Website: bh-photo
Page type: cross-sells
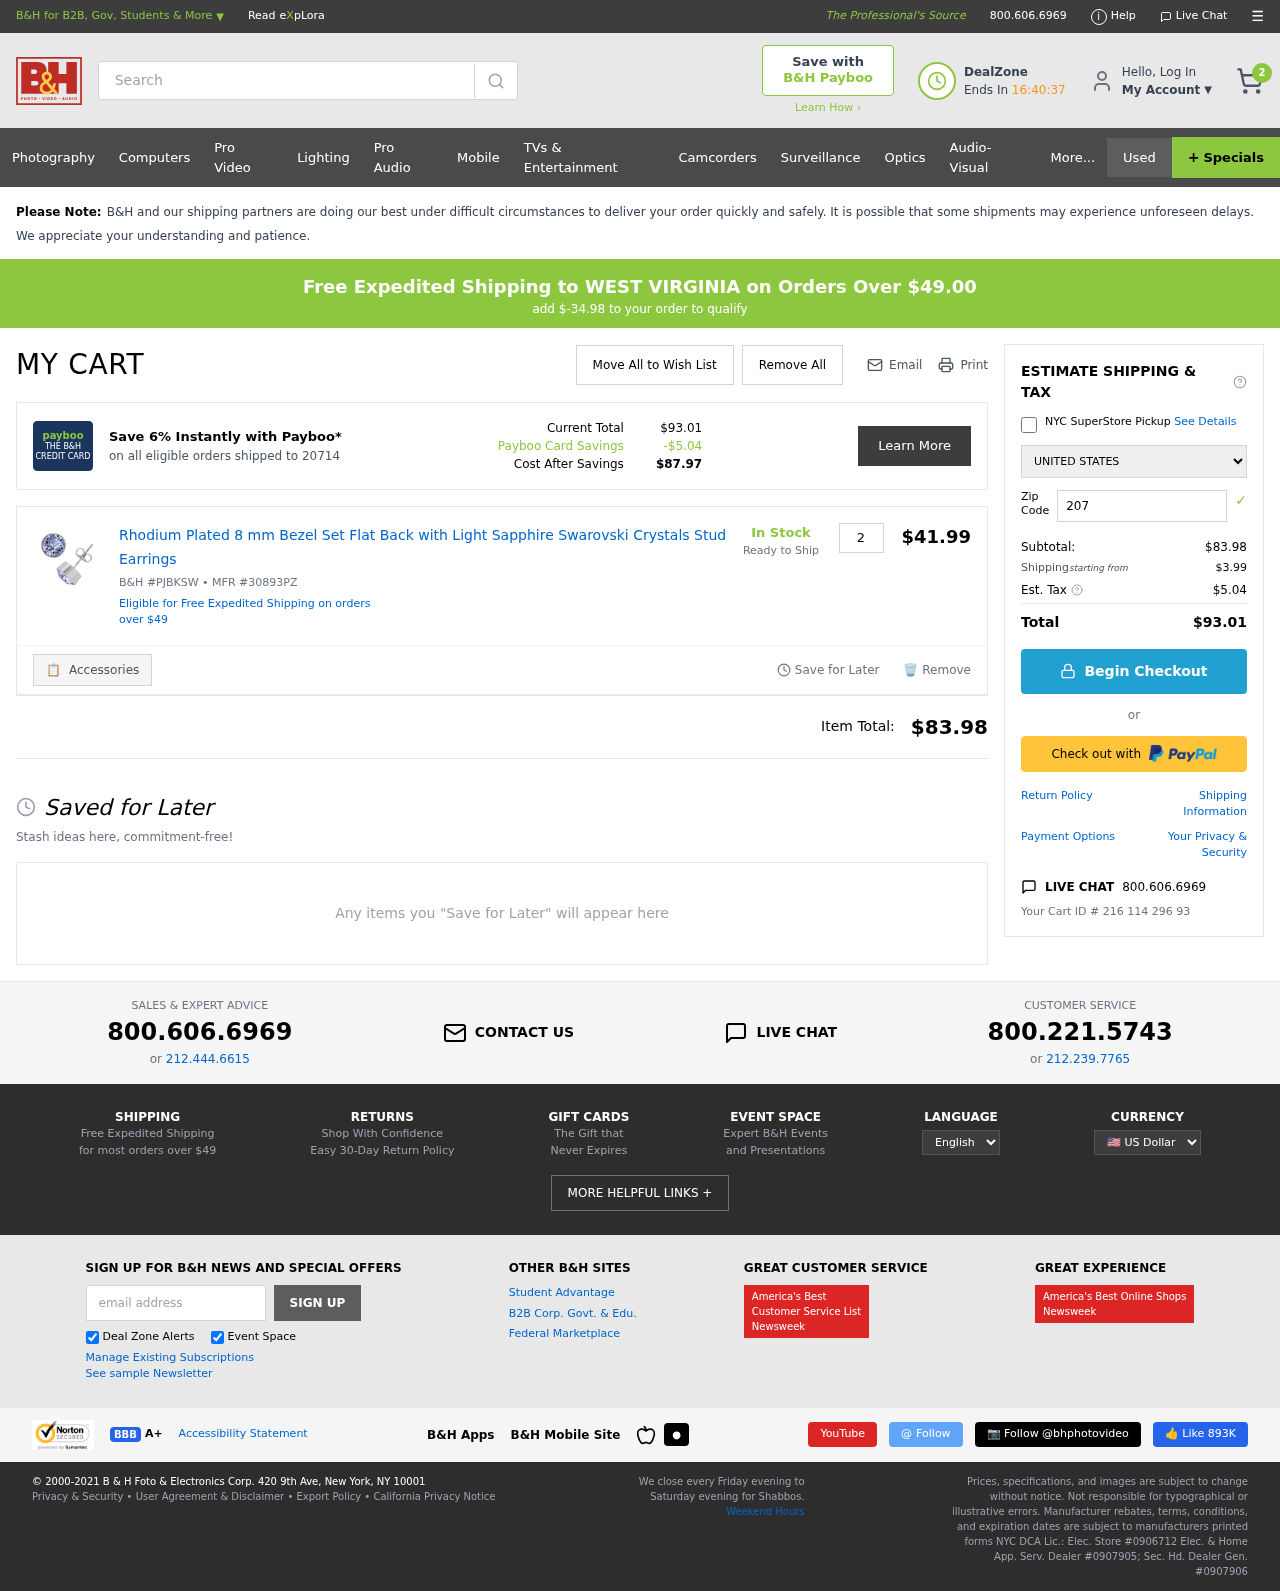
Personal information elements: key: PII_COUNTRY
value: United States
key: PII_POSTCODE
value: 20714
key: PII_STATE
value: WEST VIRGINIA
Product elements: key: PRODUCT1_NAME
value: Rhodium Plated 8 mm Bezel Set Flat Back with Light Sapphire Swarovski Crystals Stud Earrings
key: PRODUCT1_PRICE
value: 41.99
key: PRODUCT1_QUANTITY
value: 2
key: PRODUCT1_SKU
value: B&H #PJBKSW
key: PRODUCT1_MFR
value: MFR #30893PZ
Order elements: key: ORDER_NUM_ITEMS
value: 2
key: SHIPPING_THRESHOLD_REMAINING
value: $-34.98
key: ORDER_TOTAL
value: $93.01
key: ORDER_SUBTOTAL
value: $83.98
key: ORDER_SHIPPING_COST
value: $3.99
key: ORDER_TAX
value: $5.04
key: ORDER_ID
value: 216 114 296 93
Search elements: key: HEADER_SEARCH
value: Search
Other elements: key: PAYBOO_SAVINGS
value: -$5.04
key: COST_AFTER_SAVINGS
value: $87.97